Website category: sports
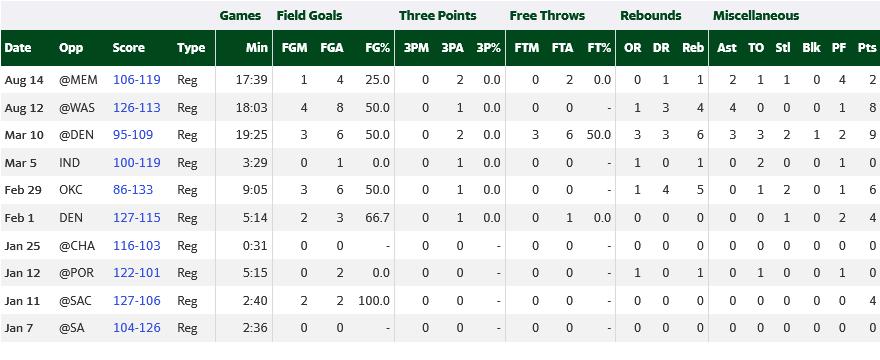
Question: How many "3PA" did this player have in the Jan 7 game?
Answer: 0

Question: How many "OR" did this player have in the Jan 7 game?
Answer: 0

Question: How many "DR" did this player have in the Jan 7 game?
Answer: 0

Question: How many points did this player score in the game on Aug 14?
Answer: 2

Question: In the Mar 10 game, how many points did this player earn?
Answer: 9

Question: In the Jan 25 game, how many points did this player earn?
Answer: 0

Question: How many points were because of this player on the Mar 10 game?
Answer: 9

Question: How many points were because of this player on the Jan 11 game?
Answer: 4